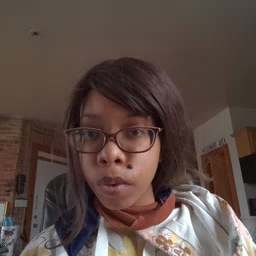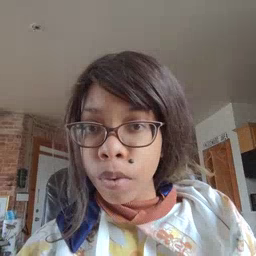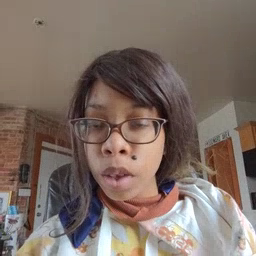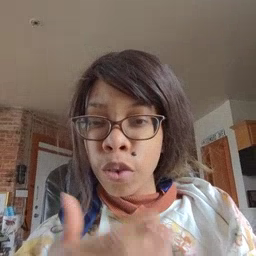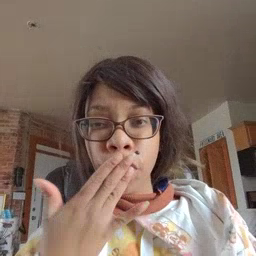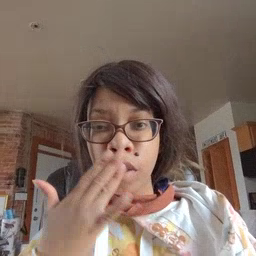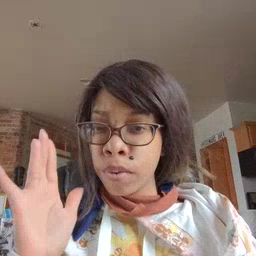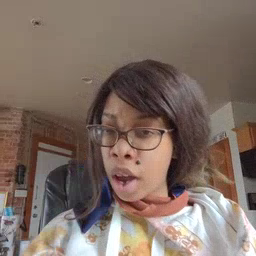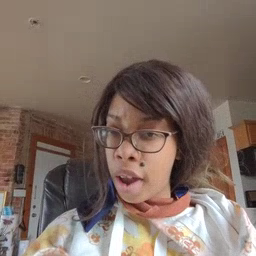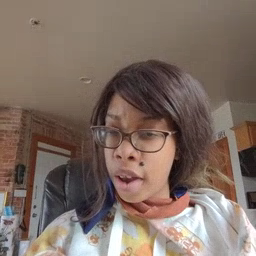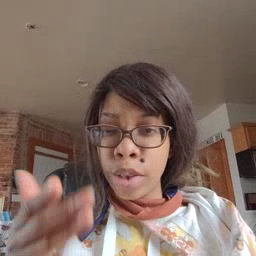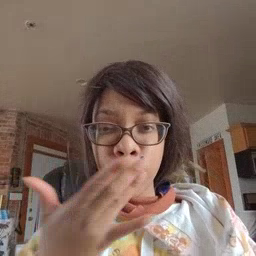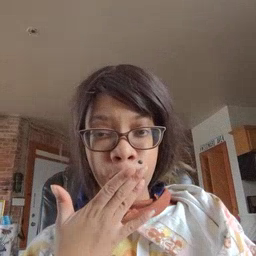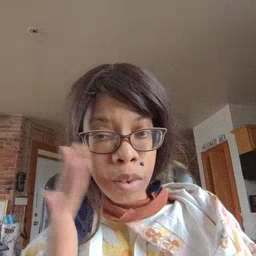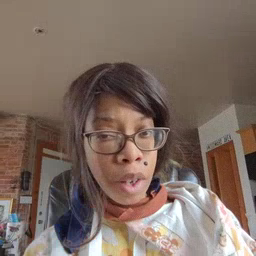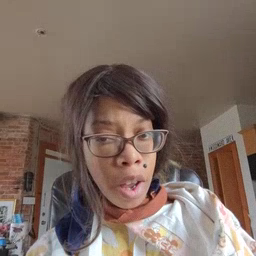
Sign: bad